Field crop: maize
Growth stage: 2
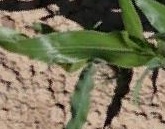
Species: maize